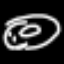
Label: donut